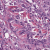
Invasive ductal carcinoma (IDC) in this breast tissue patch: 1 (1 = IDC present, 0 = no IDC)